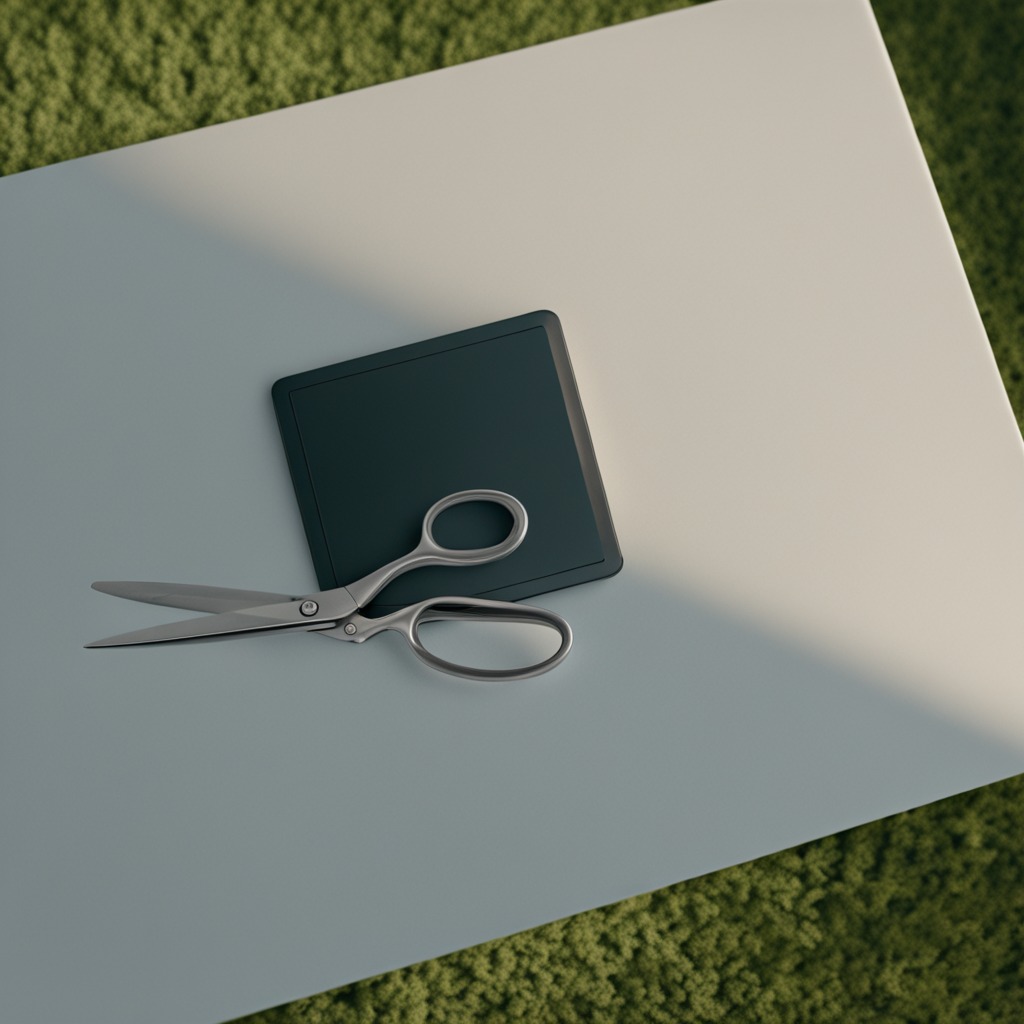
A scissor is lying on a textured surface in a temporary outdoor tool station.